Field crop: maize
Growth stage: 2
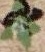
Species: chenopodium